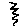
Label: zigzag